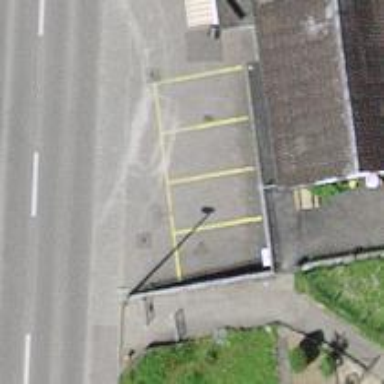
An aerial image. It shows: Parking area with asphalt surface.